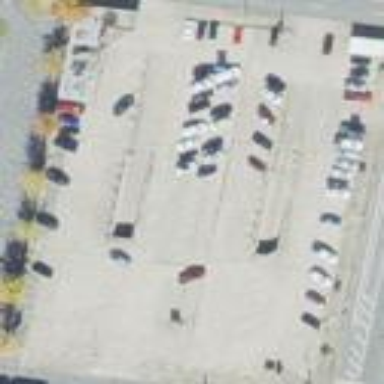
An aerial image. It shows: Multi-storey parking facility.